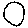
Label: circle